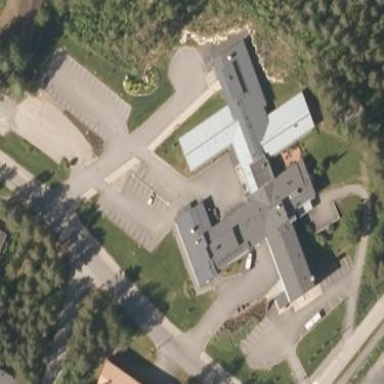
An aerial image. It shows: Healthcare facility identified as hospital.